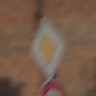
Verkehrszeichen: Vorfahrtsstrasse
Zusatzzeichen unten: Geschwindigkeit50
Umgebung: Outdoor, Suburban
Tageszeit: MorningAfternoon
Wetter: PartlyCloudy
Licht: Natural
Jahreszeit: NotSpecified
Kontrast: HighContrast